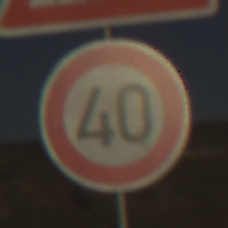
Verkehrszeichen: Geschwindigkeit40
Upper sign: SchneeOderEisglaette
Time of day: SunriseSunset
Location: Outdoor (Nature)
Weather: Clear
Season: NotSpecified
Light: Natural